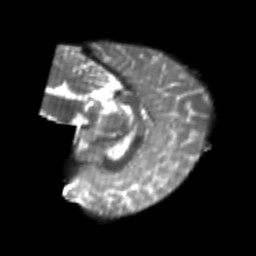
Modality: T2w
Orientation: sagittal
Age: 24
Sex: female
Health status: healthy
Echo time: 0.074 s